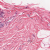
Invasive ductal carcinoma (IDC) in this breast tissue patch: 0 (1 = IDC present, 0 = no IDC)